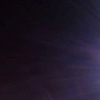
Label: space